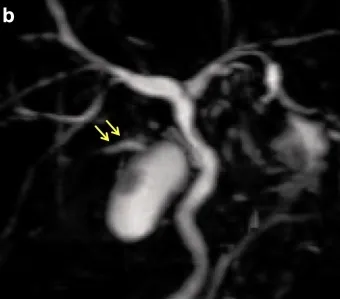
Magnetic resonance cholangiopancreatography. Showed an aberrant bile duct (arrows) in the gallbladder fossa. Gallbladder was indicated by arrow heads.
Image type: radiology (mri)